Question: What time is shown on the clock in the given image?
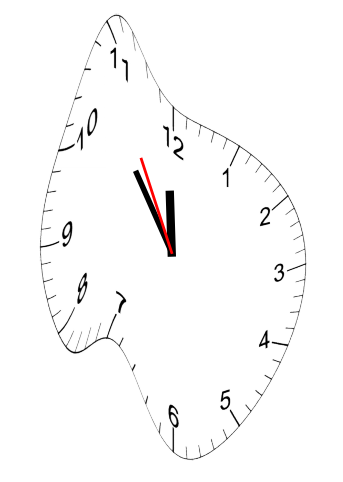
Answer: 11:53:55